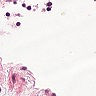
Metastatic tissue present: no